Interaction volume radius: 5 \u00c5
Interaction volume height: 20 \u00c5
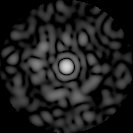
Disorder parameter: 0.8284